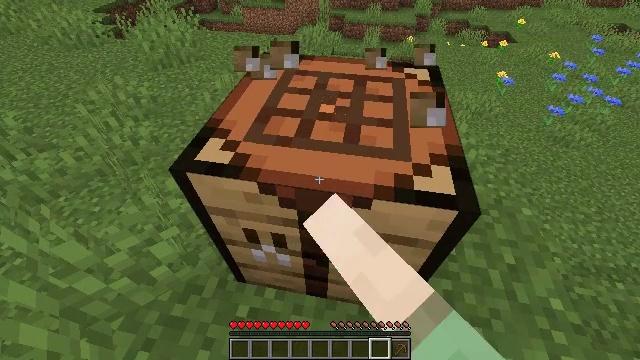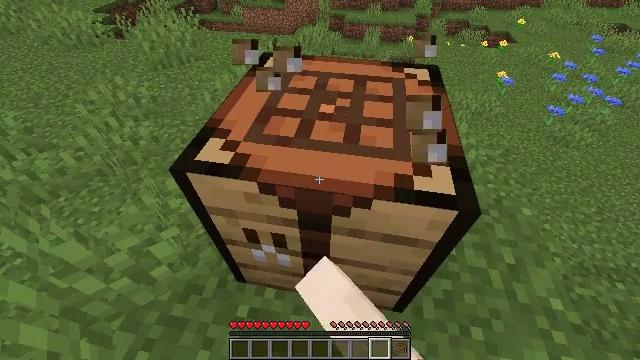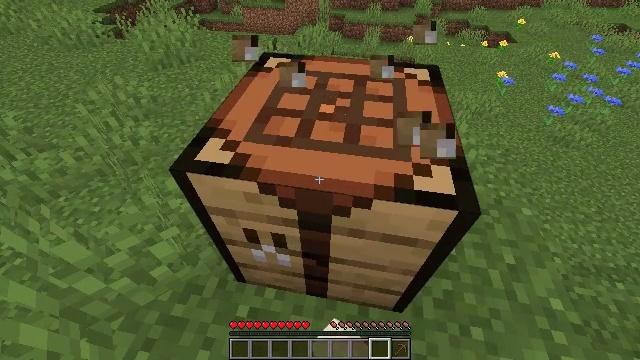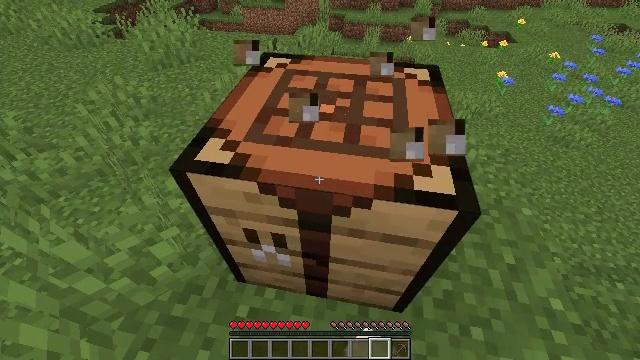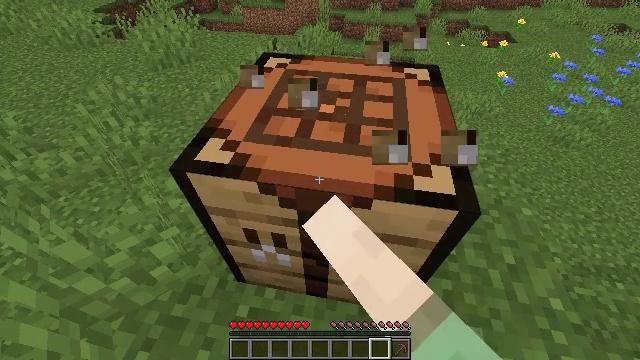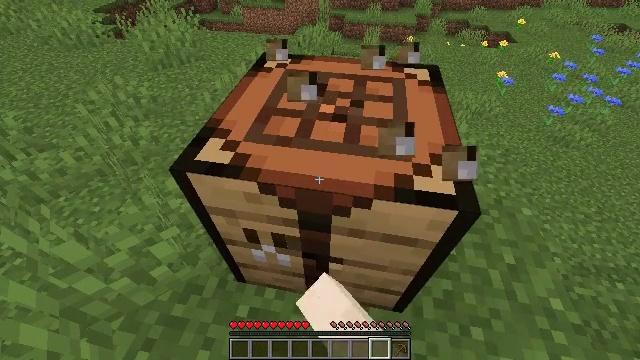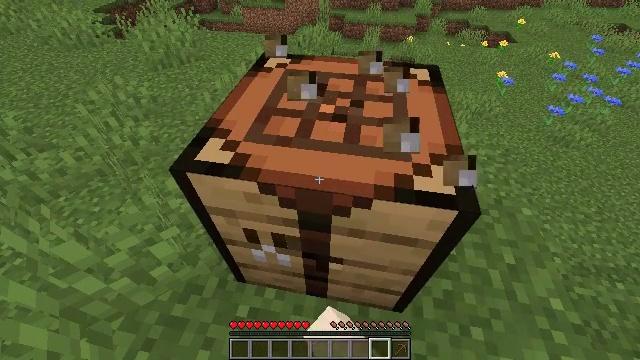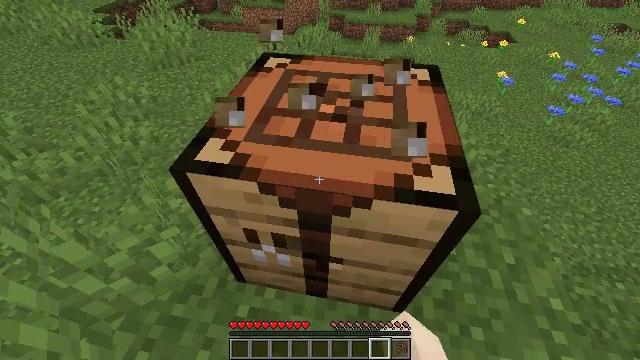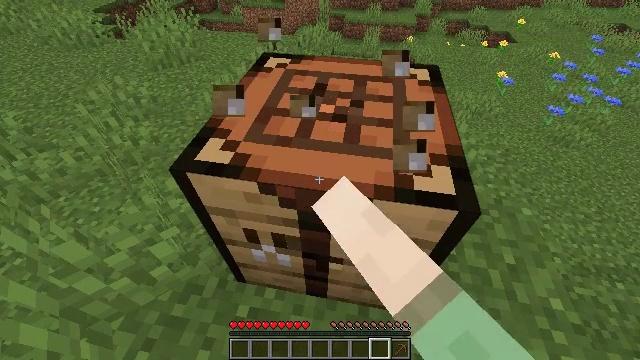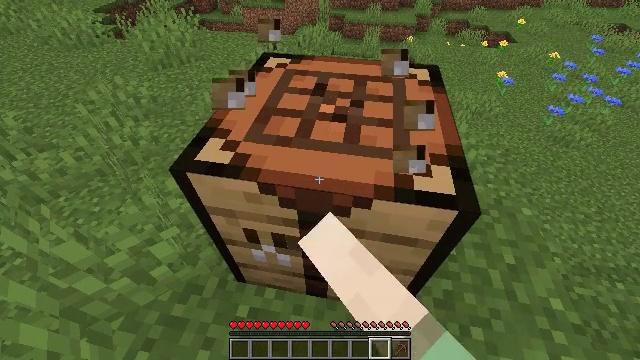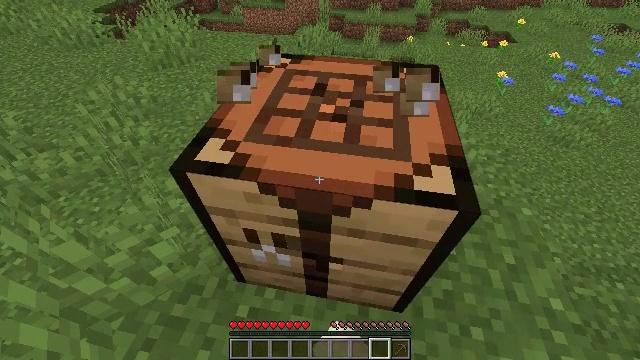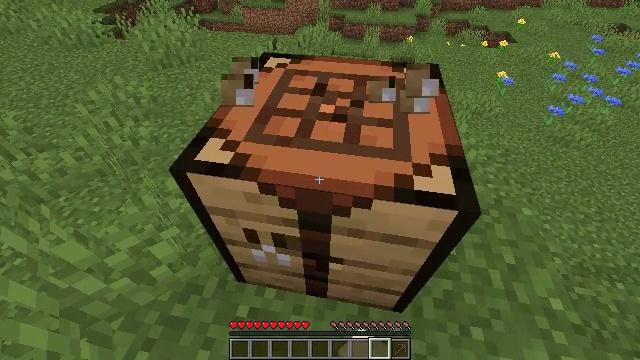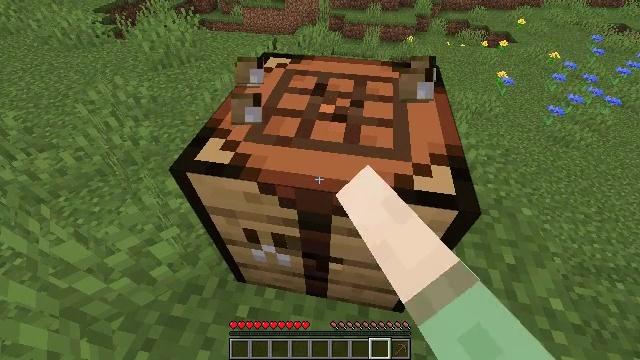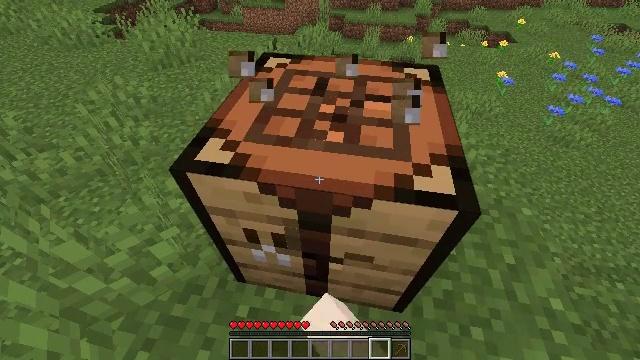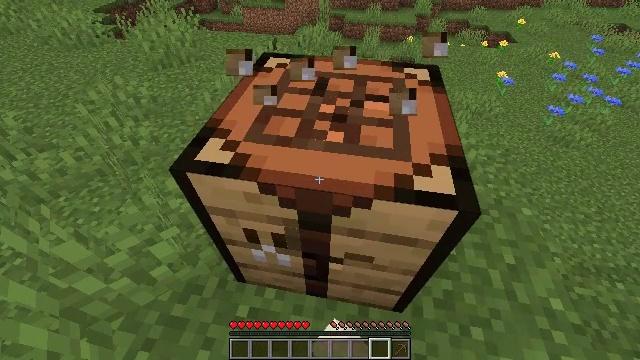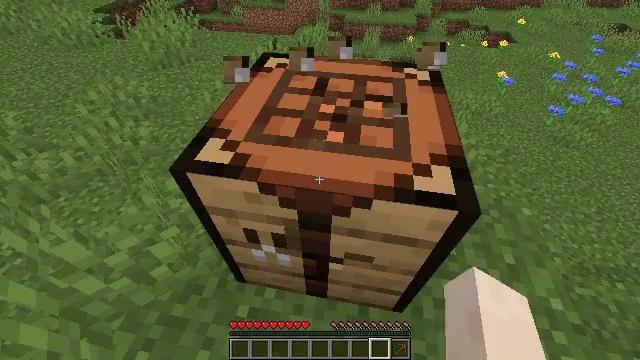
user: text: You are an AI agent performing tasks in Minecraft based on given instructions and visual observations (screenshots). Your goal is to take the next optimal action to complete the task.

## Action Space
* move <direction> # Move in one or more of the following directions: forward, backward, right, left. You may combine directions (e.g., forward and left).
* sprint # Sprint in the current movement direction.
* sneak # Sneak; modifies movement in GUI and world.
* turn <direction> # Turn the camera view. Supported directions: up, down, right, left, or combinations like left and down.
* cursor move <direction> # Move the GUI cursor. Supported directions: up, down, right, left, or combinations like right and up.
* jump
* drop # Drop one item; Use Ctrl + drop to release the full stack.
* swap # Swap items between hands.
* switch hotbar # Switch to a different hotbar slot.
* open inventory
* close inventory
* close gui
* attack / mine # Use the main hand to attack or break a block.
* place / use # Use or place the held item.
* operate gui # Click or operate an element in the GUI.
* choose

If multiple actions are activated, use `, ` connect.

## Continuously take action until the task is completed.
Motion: motion action
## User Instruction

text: Left click on the crafting table
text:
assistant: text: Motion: attack / mine
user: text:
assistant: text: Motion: attack / mine
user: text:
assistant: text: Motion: attack / mine
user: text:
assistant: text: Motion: attack / mine
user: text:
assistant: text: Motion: attack / mine
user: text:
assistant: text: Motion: attack / mine
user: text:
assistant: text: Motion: attack / mine
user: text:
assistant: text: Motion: attack / mine
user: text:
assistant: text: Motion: attack / mine
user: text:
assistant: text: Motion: attack / mine
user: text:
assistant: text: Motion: attack / mine
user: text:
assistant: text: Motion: attack / mine
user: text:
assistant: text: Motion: attack / mine
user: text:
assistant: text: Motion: attack / mine
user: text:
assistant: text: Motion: attack / mine
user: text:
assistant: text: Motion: attack / mine
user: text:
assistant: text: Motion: attack / mine
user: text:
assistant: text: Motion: attack / mine
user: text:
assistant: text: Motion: turn right, attack / mine
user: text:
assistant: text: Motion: attack / mine
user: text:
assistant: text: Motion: attack / mine
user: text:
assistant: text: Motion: attack / mine
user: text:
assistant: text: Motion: attack / mine
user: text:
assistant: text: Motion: attack / mine
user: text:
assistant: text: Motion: attack / mine
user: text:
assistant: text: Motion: attack / mine
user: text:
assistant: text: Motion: attack / mine
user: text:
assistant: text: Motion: attack / mine
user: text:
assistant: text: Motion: attack / mine
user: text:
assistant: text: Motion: attack / mine